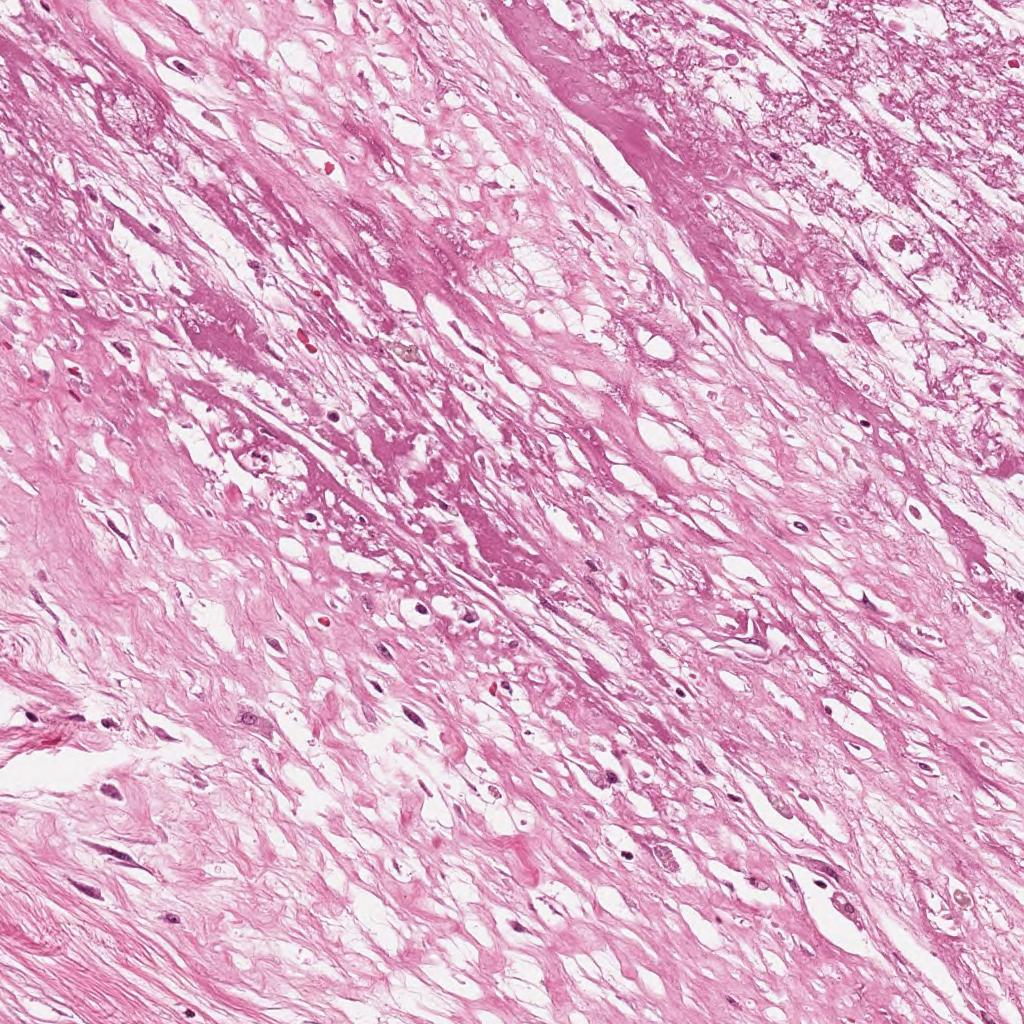
Label: Non-Viable-Tumor